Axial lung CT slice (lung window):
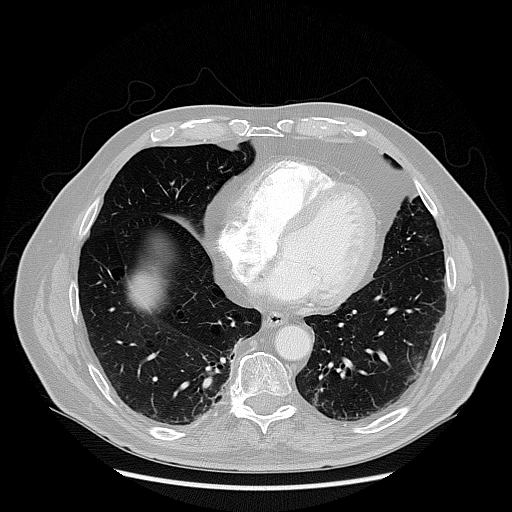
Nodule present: no